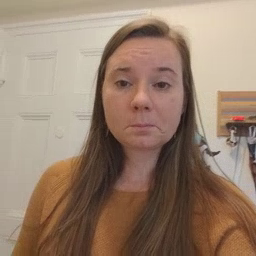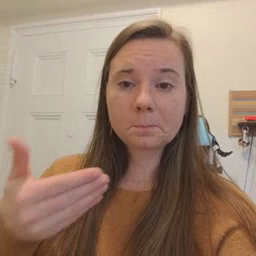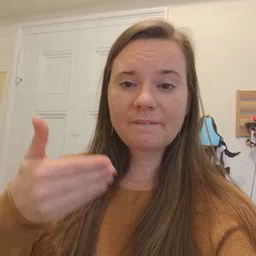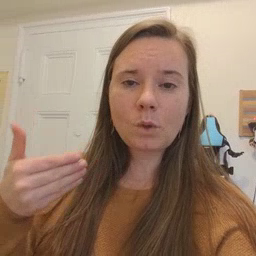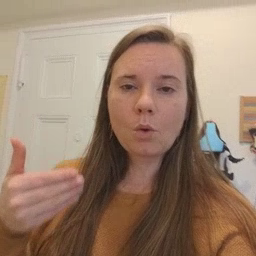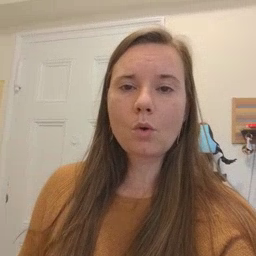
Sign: before